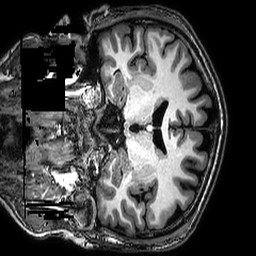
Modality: T1w
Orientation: coronal
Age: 29
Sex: male
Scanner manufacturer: philips
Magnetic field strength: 3 T
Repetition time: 0.00821 s
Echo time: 0.003761 s